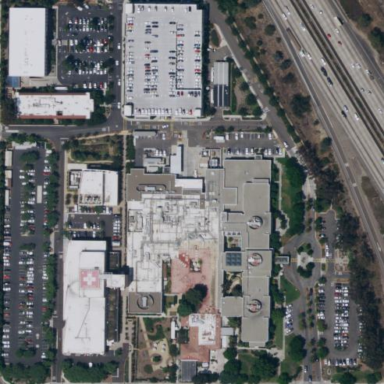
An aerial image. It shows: Hospital providing healthcare services.